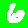
Digit: 6